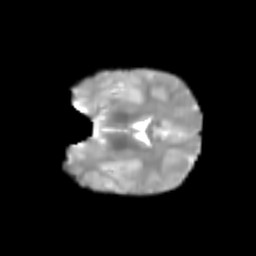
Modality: T2w
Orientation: coronal
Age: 6
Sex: male
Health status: healthy